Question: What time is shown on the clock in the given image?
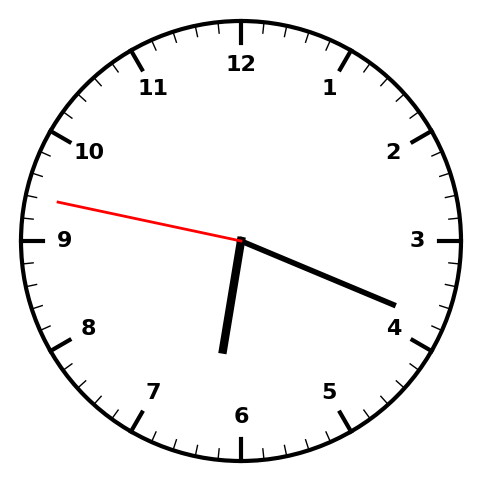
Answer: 06:18:47